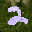
Label: 2